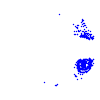
Particle: electron